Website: walmart
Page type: account-selection
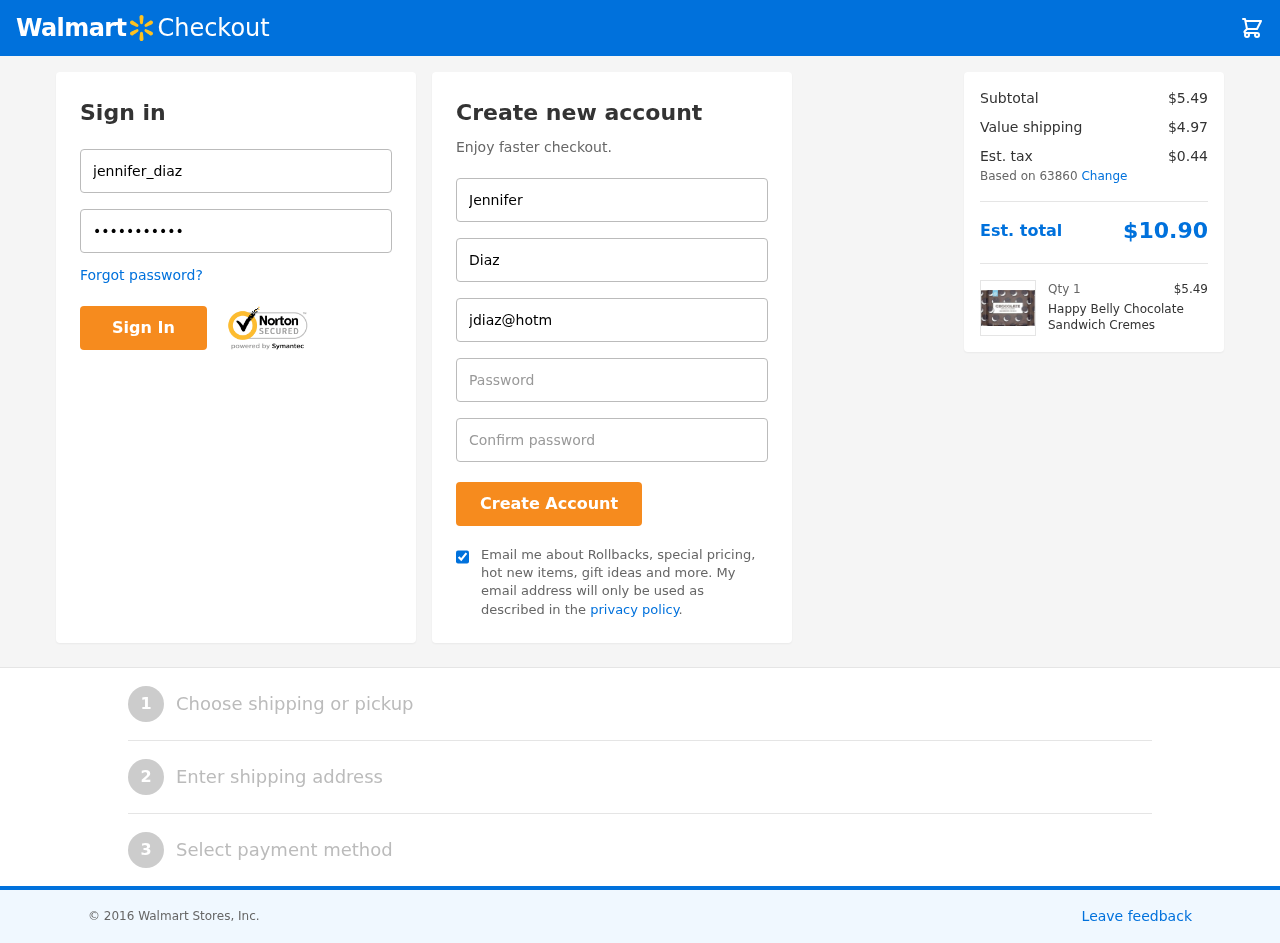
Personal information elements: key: PII_EMAIL
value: jdiaz@hotmail.com
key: PII_FIRSTNAME
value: Jennifer
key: PII_LASTNAME
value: Diaz
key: PII_LOGIN_USERNAME
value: jennifer_diaz
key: PII_POSTCODE
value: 63860
Product elements: key: PRODUCT1_NAME
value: Happy Belly Chocolate Sandwich Cremes
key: PRODUCT1_PRICE
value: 5.49
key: PRODUCT1_QUANTITY
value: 1
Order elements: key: ORDER_SUBTOTAL
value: $5.49
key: ORDER_SHIPPING_COST
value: $4.97
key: ORDER_TAX
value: $0.44
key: ORDER_TOTAL
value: $10.90